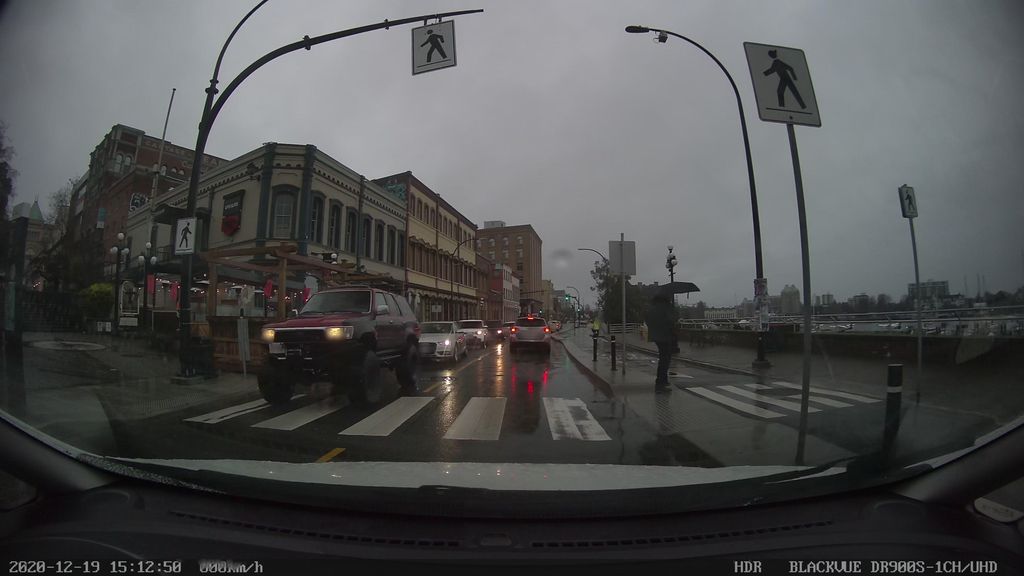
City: victoria